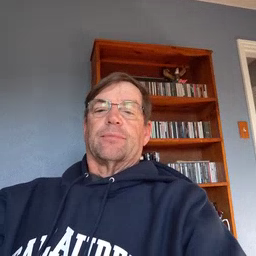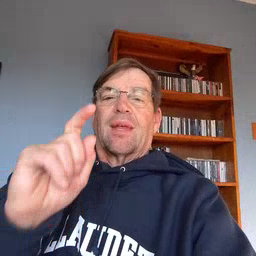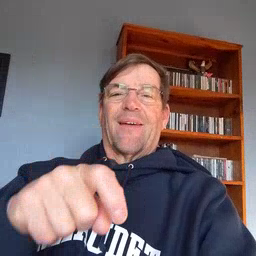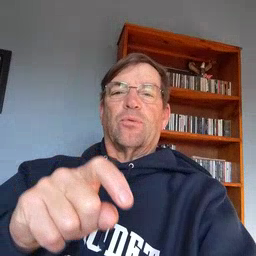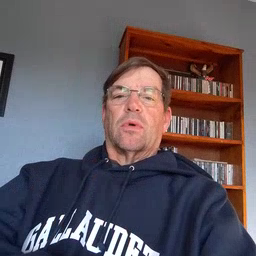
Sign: haveto